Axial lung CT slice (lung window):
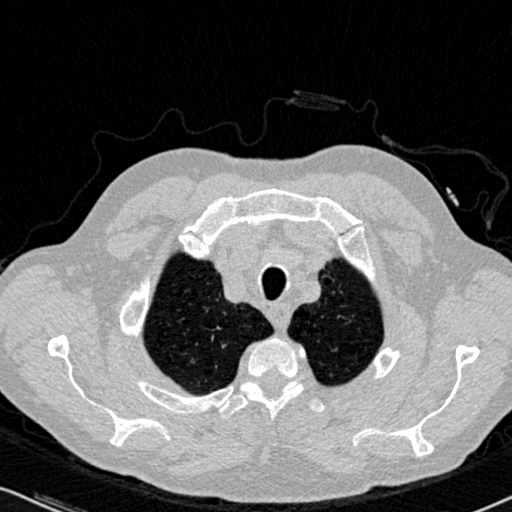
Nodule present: no